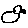
Label: bird